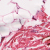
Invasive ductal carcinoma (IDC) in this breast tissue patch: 0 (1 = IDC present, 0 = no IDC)